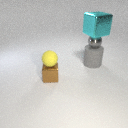
large gray rubber cylinder below small gray metal sphere